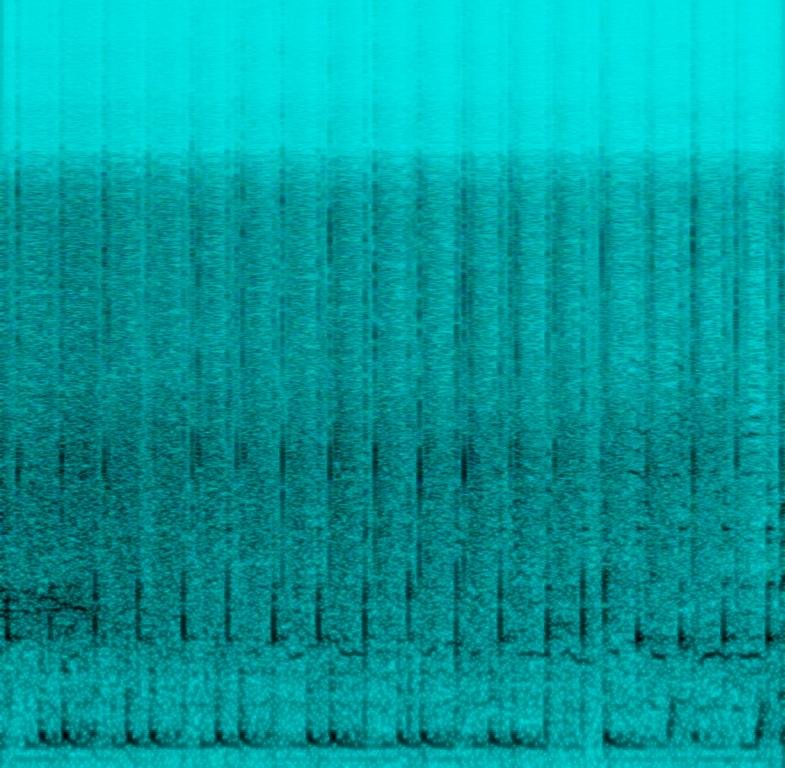
This is a traditional, cultural South Asian song. It is upbeat, vibrant, cheerful. The lead singer sings in a fast paced and rhythmic way, connecting many words within a short span of musical time. The rest of the performers are clapping their hands, playing the tabla. This is a live performance.